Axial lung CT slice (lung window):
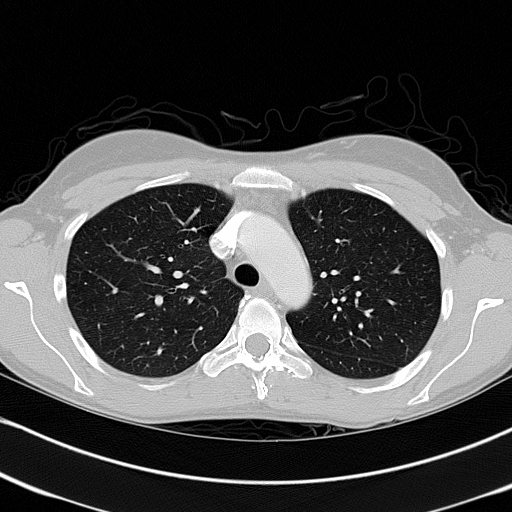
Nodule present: no